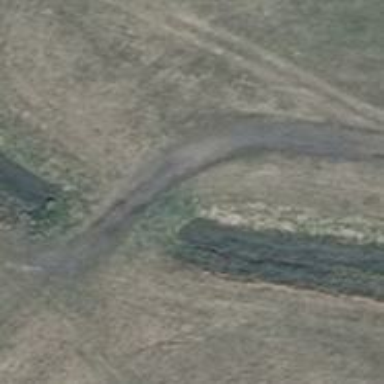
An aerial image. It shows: Culvert tunnel.